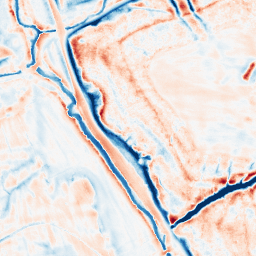
Category: edge_preserving
Decomposition family: bilateral
Decomposition parameters: d: 21
sigma_color: 150
sigma_space: 150
Upsampling method: bicubic
Upsampling parameters: scale: 4
Upsampling scale: 4